Interaction volume radius: 5 \u00c5
Interaction volume height: 10 \u00c5
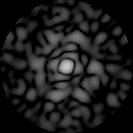
Disorder parameter: 0.8336